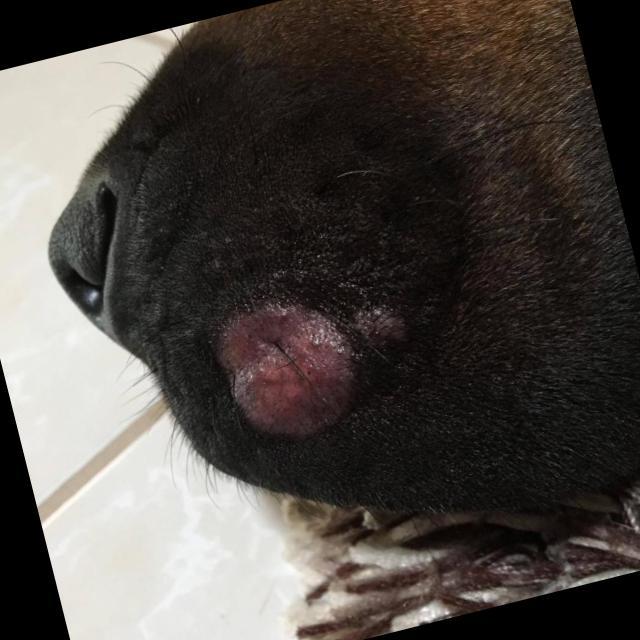
Canine ringworm (Dermatophytosis) — fungal infection caused by Microsporum or Trichophyton. Presents with circular alopecia, scaling, crusting, and broken hairs.